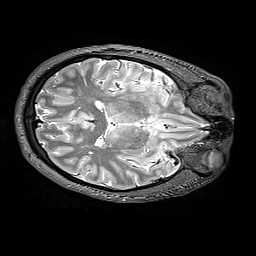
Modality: T2w
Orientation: axial
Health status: healthy
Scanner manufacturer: siemens
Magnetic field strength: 3 T
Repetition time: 4.8 s
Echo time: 0.458 s